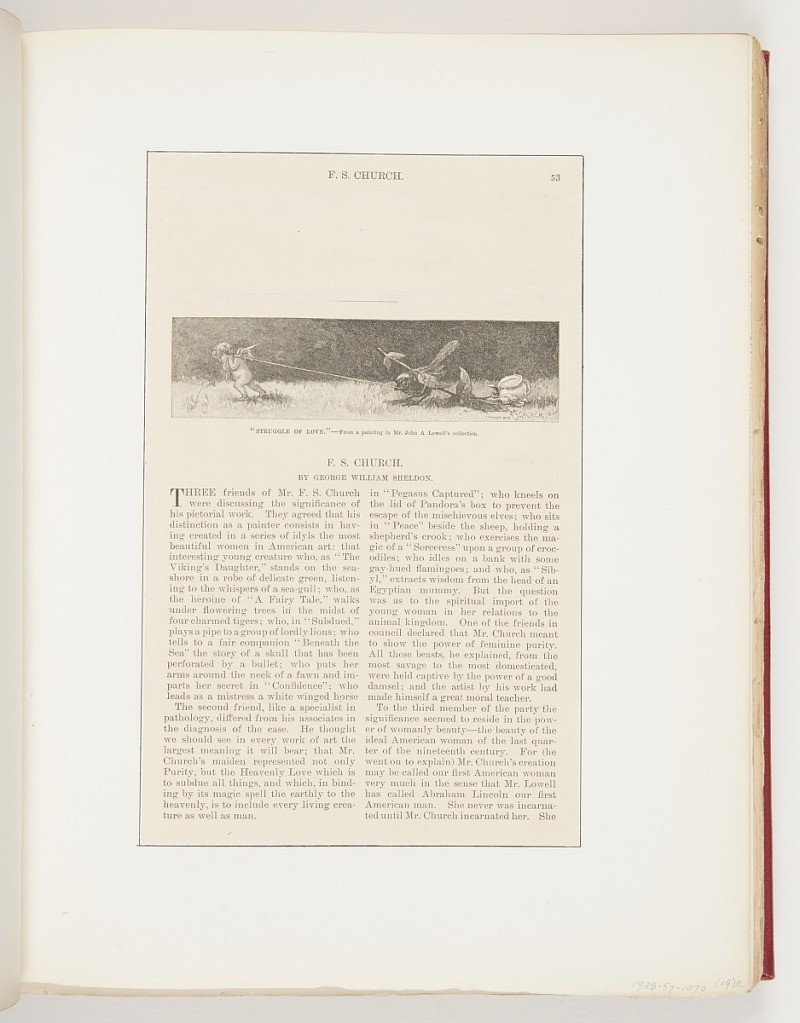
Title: Struggle of Love, Illustration for Harper's New Monthly Magazine (LXXVIII, No. CCCCLXIII, December 1888, p. 52)
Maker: Frederick Stuart Church, American, 1842–1924
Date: December 1888
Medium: Printed in black ink on paper
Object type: Ephemera
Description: On the left, an angel pulls a rope attached to a bird and rose. Below, an article on Frederick Stuart Church.